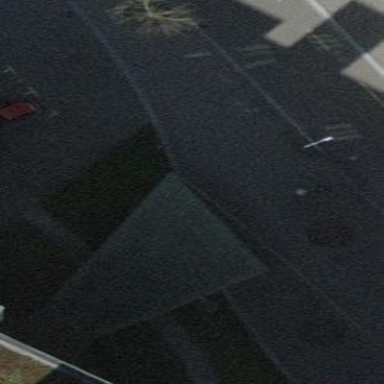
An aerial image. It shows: View of roof of building.